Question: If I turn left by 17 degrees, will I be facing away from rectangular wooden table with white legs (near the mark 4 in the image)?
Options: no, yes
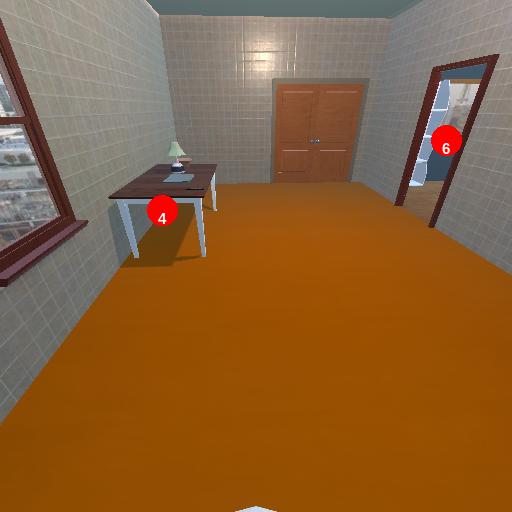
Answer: no